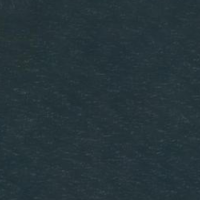
EUNIS habitat code: 14
Species observed at this site:
Tachybaptus ruficollis
Podiceps cristatus
Motacilla cinerea
Mergus serrator
Fulica atra
Anas crecca
Alcedo atthis
Anas platyrhynchos
Alopochen aegyptiaca
Aythya ferina
Larus canus
Podiceps nigricollis
Aythya fuligula
Nycticorax nycticorax
Chroicocephalus ridibundus
Phalacrocorax carbo
Larus michahellis
Cygnus olor
Gavia arctica
Ardea alba
Gallinula chloropus
Spatula clypeata
Mareca strepera
Mergus merganser
Sterna hirundo
Anser anser